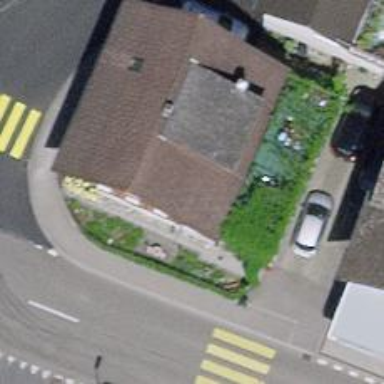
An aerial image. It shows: Cafe.